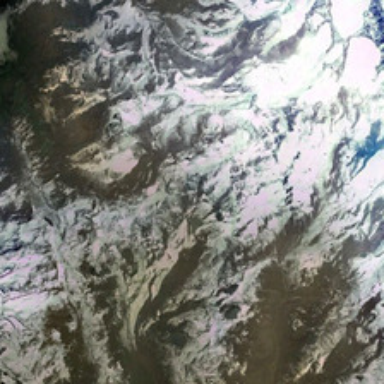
The yellow mountain is a piece of water wet .